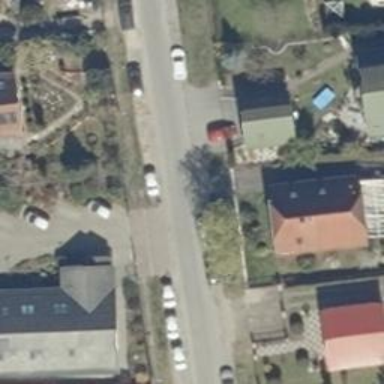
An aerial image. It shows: Residential road with asphalt surface.